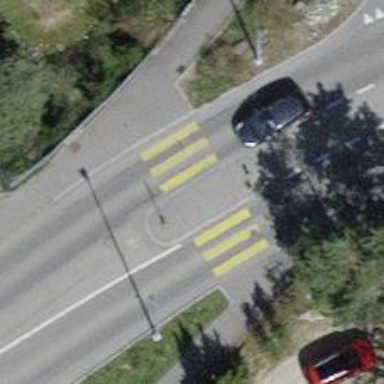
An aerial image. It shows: Uncontrolled zebra crossing with pedestrian island.